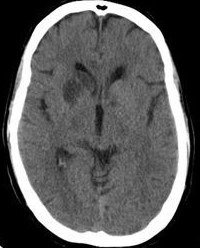
Label: notumor